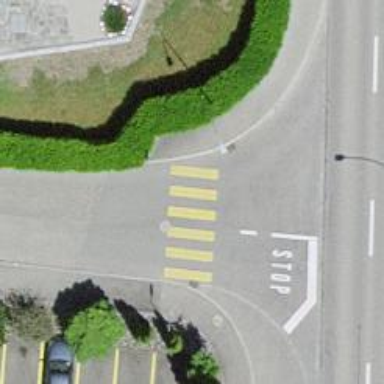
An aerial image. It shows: Uncontrolled crossing on the road.